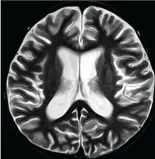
Findings of brain MRI in patients. (C, G) Atrophic changes of the brain was found and lacked a clear high signal indicating the neurohypophysis in patient 5.
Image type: radiology (mri)